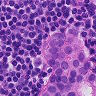
Metastatic tissue present: yes